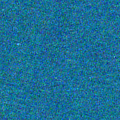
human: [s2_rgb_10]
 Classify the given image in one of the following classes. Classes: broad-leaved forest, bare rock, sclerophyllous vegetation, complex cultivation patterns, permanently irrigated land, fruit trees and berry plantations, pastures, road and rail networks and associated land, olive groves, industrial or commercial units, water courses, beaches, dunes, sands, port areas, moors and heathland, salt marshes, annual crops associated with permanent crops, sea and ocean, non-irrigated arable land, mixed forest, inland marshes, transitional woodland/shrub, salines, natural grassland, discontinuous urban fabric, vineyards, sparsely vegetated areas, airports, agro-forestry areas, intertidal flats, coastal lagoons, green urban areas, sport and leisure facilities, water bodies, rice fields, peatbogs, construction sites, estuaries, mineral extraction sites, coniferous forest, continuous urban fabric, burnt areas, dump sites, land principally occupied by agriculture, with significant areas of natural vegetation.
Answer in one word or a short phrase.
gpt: sea and ocean